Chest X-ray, AP view. Patient: 20 years old, sex M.
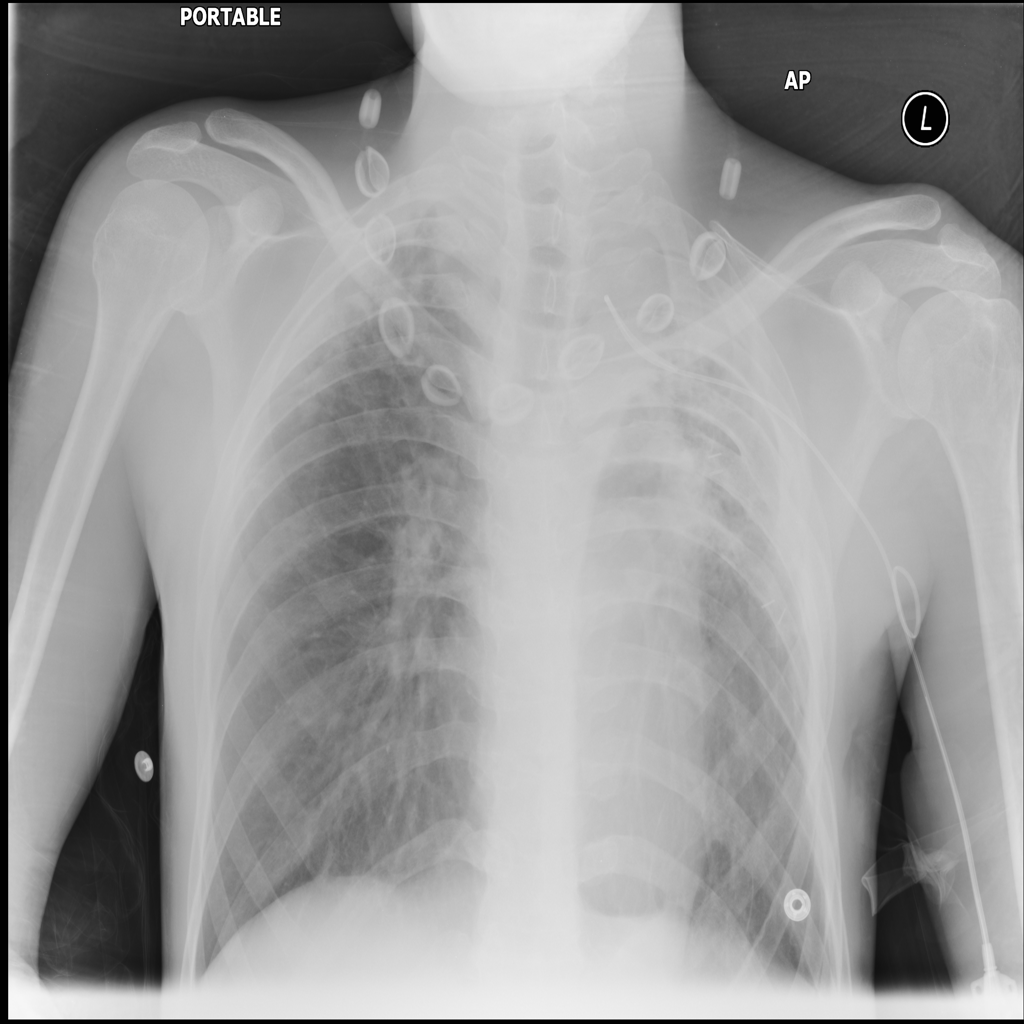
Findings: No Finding